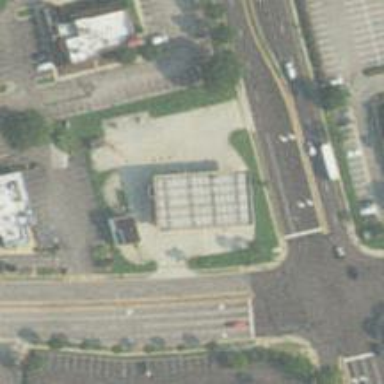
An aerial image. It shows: Convenience shop.